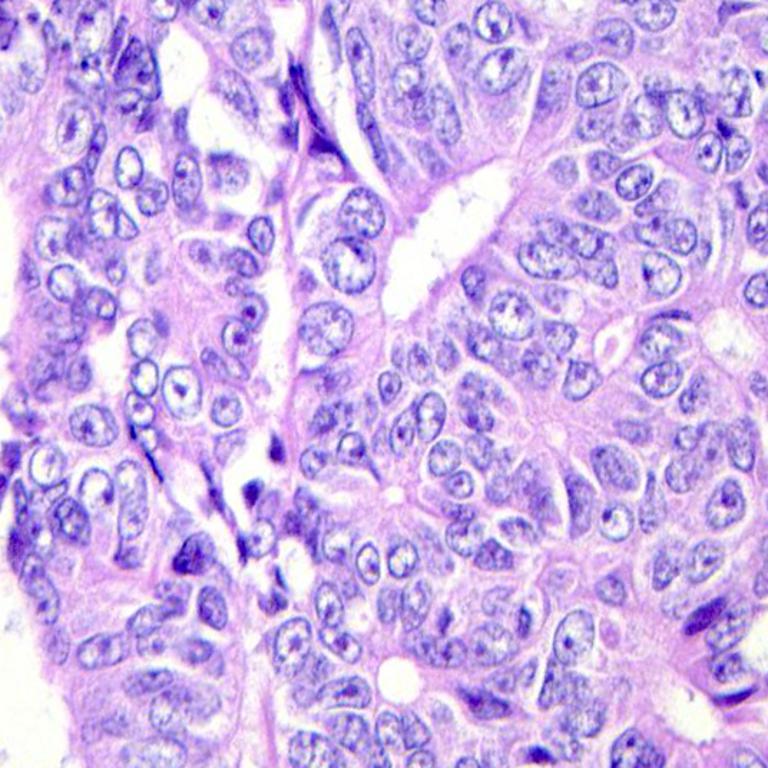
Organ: colon
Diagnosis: adenocarcinomas